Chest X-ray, PA view. Patient: 49 years old, sex F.
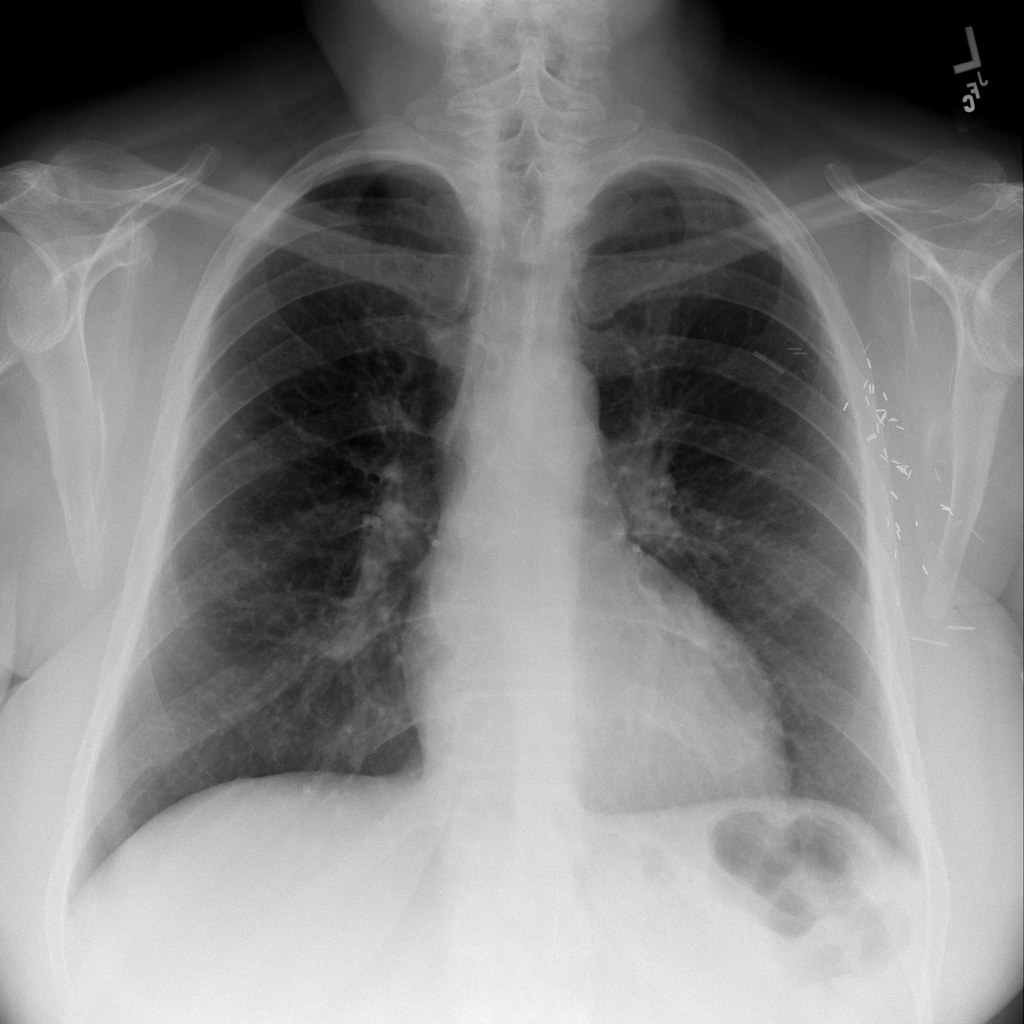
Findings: No Finding